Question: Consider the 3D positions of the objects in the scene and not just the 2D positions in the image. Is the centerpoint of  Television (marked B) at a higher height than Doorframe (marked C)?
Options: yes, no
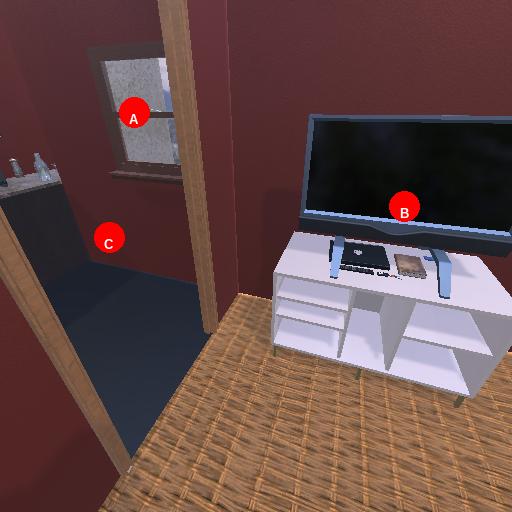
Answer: yes